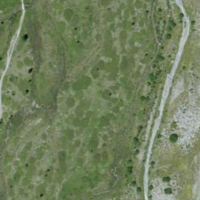
EUNIS habitat code: 26
Species observed at this site:
Sempervivum montanum